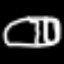
Label: bed